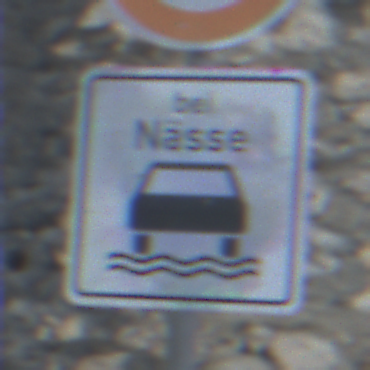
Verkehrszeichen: BeiNaesse
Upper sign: Geschwindigkeit50
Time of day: MorningAfternoon
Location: Outdoor (Suburban)
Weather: PartlyCloudy
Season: NotSpecified
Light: Natural